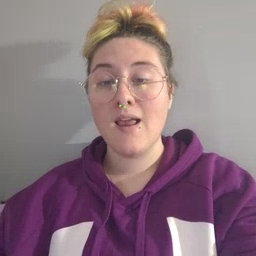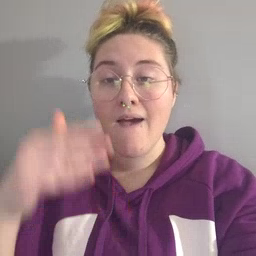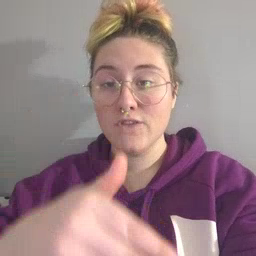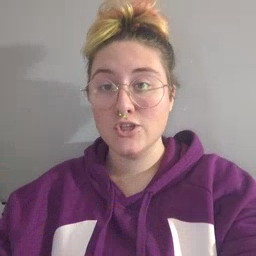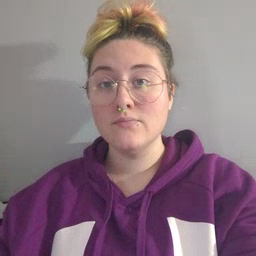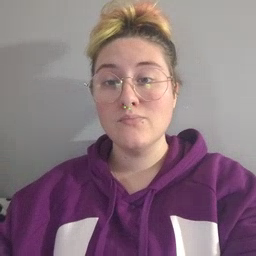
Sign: after